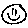
Label: smiley face